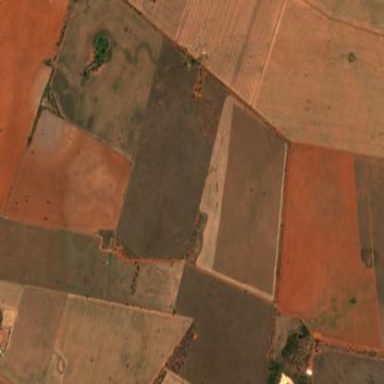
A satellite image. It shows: Farmland used for growing crops.